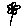
Label: flower